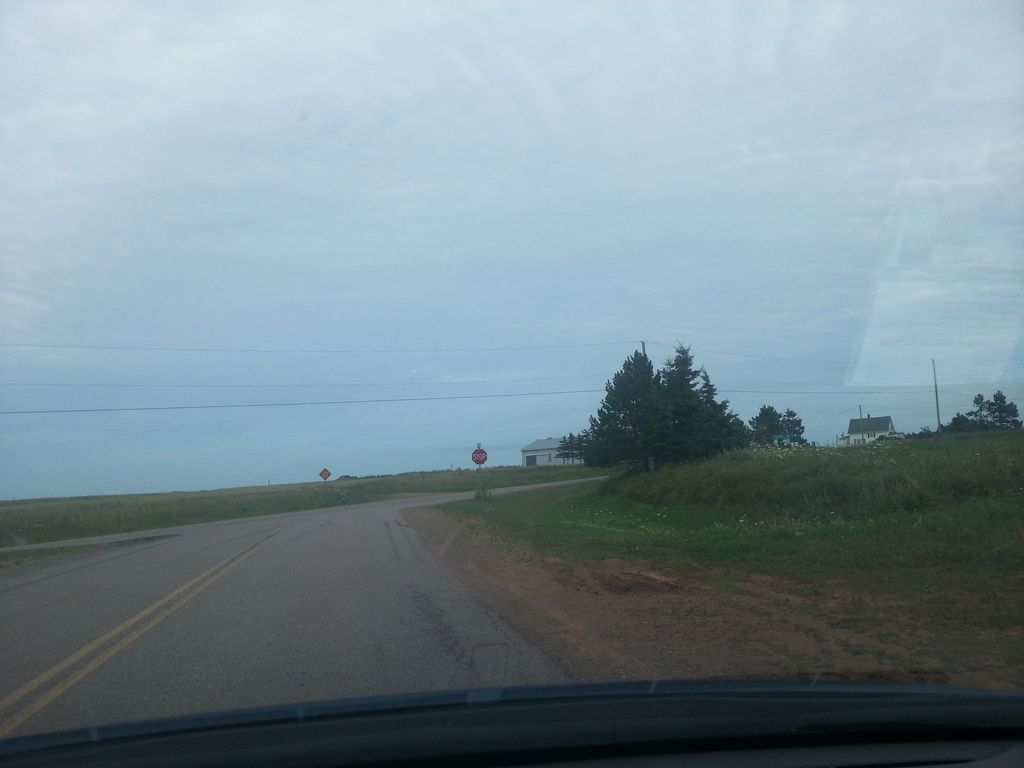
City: charlottetown